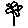
Label: flower